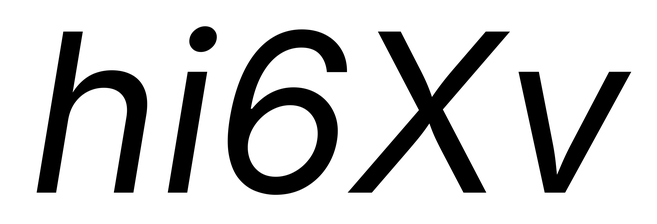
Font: Inter-Italic_Italic